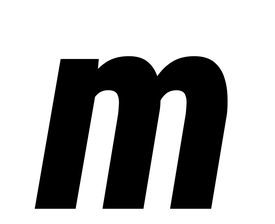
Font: Roboto-Italic_Condensed_ExtraBold_Italic